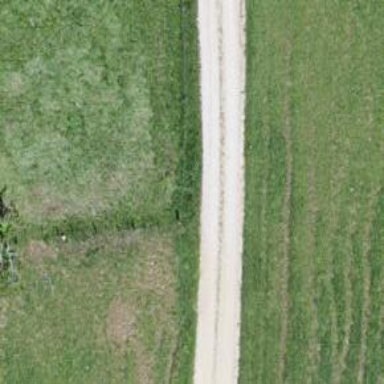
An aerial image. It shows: Service road with compacted surface.